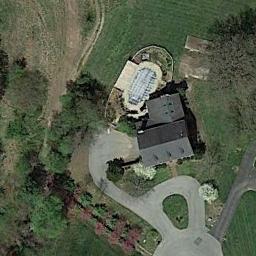
Label: residential